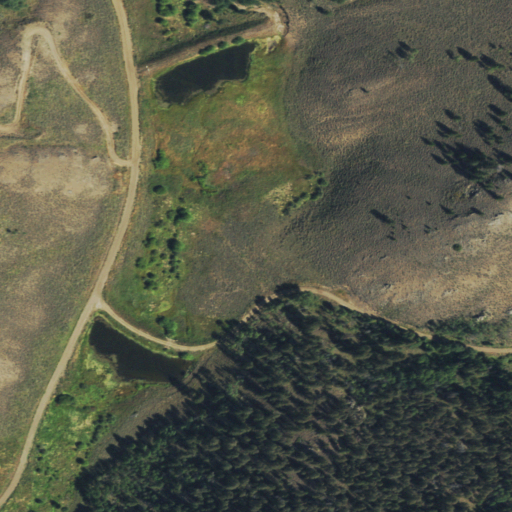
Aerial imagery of valley in Colorado named Blackjack Gulch containing shrub, evergreen forest, herbaceous wetlands, woody wetlands, deciduous forest, grassland, and mixed forest